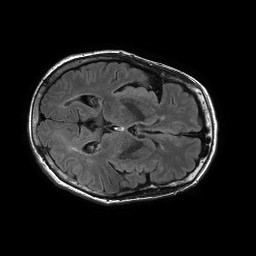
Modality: FLAIR
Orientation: axial
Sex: female
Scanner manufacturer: philips
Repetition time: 11 s
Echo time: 0.125 s